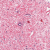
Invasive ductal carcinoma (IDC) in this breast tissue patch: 0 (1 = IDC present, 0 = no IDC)